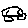
Label: car